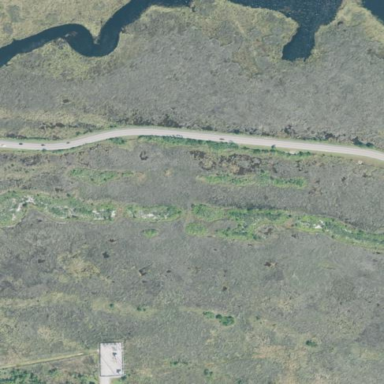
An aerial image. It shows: Marshy wetland area.